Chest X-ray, PA view. Patient: 65 years old, sex F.
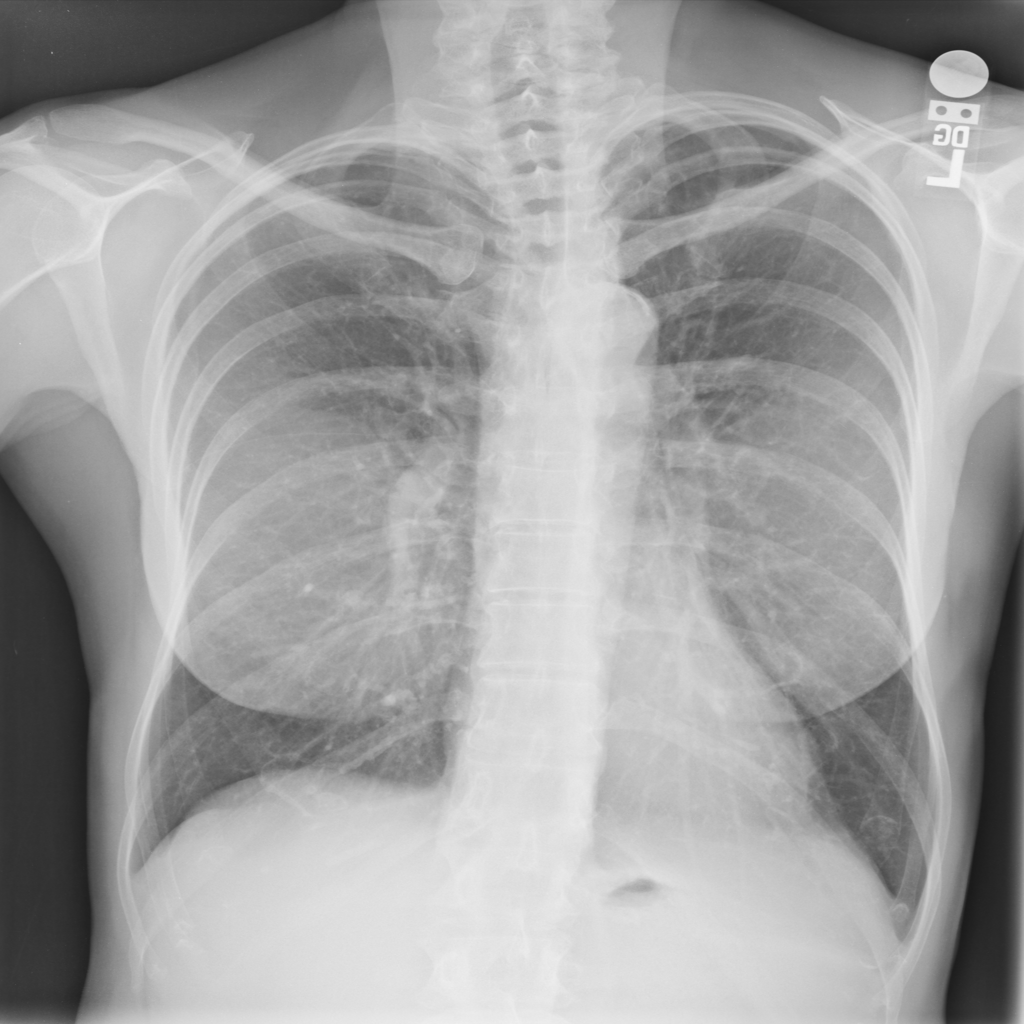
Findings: Emphysema